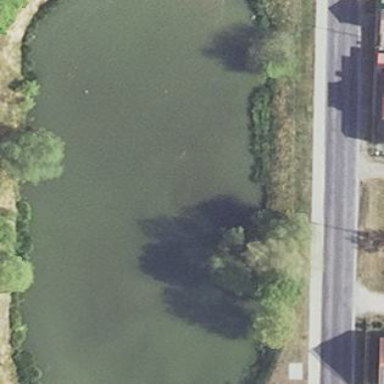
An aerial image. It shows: Serene pond surrounded by nature.